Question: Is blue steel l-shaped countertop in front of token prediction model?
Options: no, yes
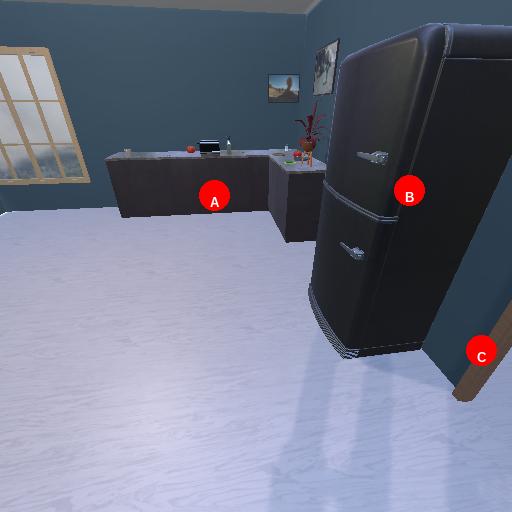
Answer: no